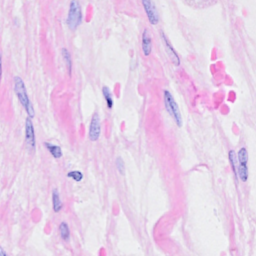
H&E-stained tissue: Breast